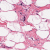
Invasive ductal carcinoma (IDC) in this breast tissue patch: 0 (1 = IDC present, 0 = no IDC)